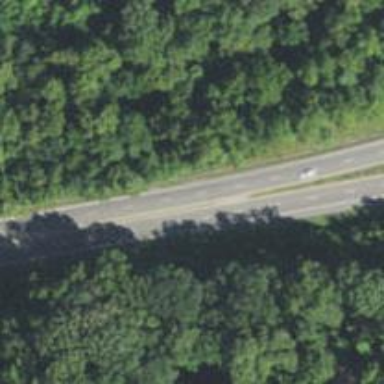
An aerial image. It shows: Primary highway.